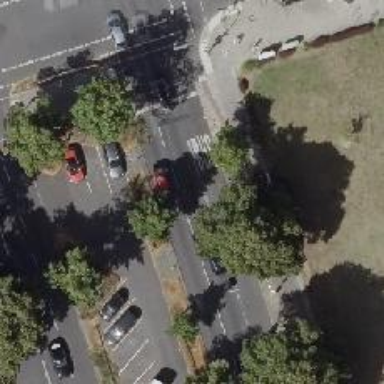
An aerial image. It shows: Asphalt road with lane markings. It is primary highway with track for cycleway on the right side. The road has dual carriageway.